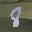
Label: 8